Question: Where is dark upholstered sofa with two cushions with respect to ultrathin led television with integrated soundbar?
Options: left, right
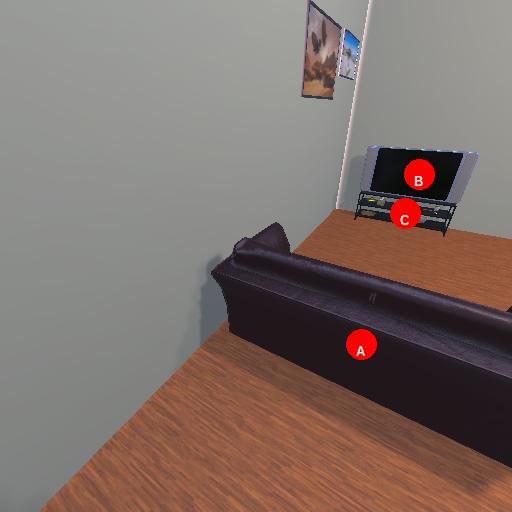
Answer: left